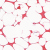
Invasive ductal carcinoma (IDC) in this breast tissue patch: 0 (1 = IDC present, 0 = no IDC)